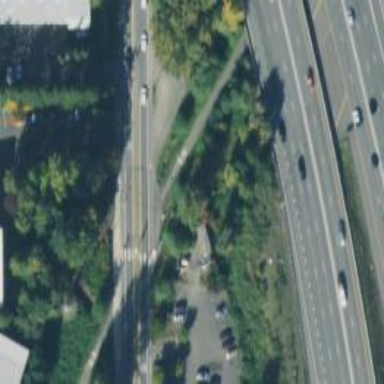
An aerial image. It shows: Asphalt cycleway running alongside abandoned railway line.